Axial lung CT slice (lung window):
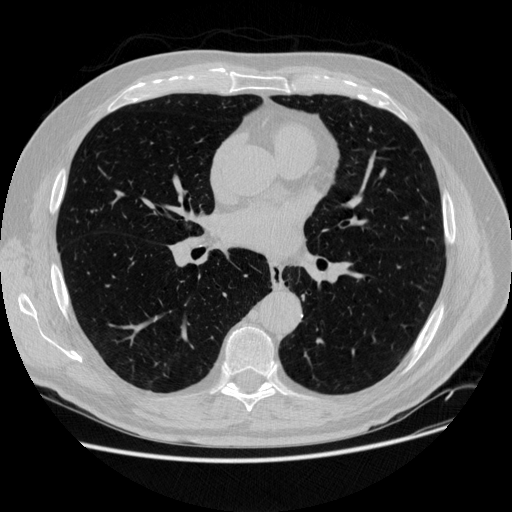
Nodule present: no